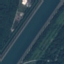
Land use / land cover: River